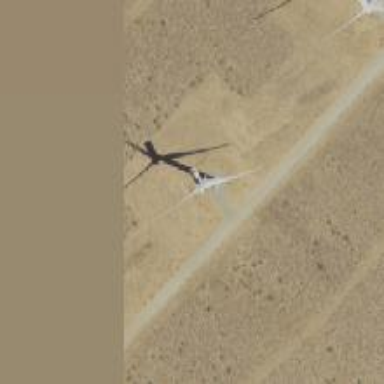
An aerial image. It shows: Wind power generator with horizontal axis wind turbine manufactured by Vestas.